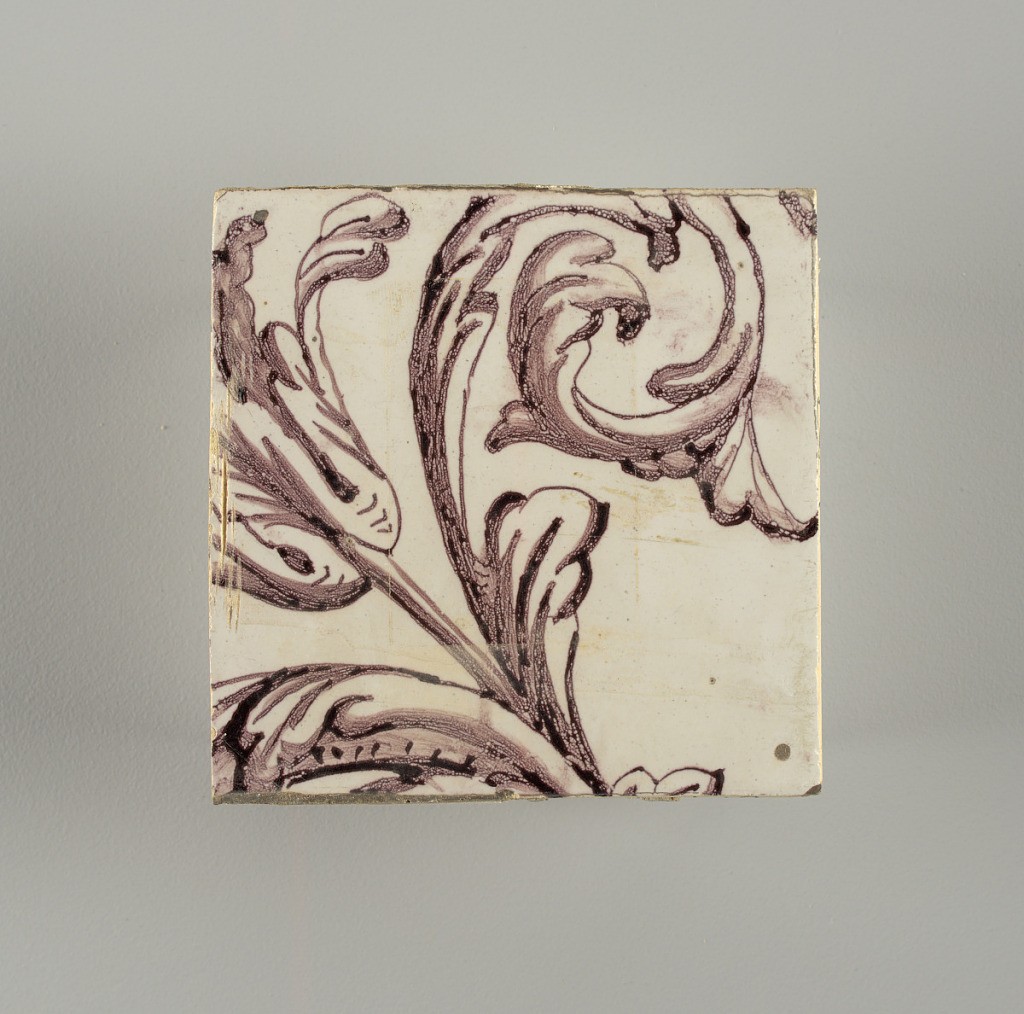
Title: Wall facing
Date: ca. 1725
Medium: Tin-glazed earthenware, underglaze
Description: Horizontal rectangle.  Thirty-seven tiles wide and twenty-one high with opening for door or window nineteen and one-half tiles high and twelve wide.  To left and right of opening, centered canopy above. Left, woman representing Hope, right, a sculputure urn.  Centered above opening, a mascaron.  Arabesque design of foliage.